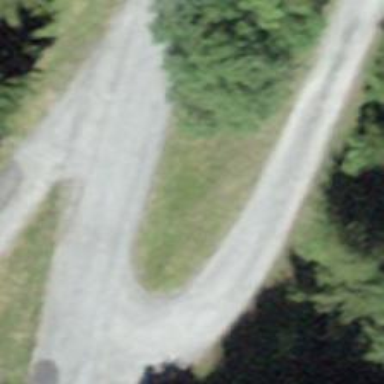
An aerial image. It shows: Track with grade 1 quality.